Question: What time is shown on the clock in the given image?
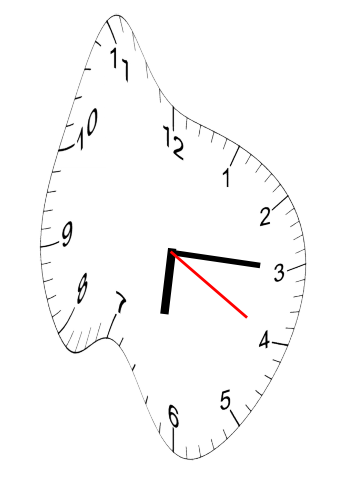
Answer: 06:15:20